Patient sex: M
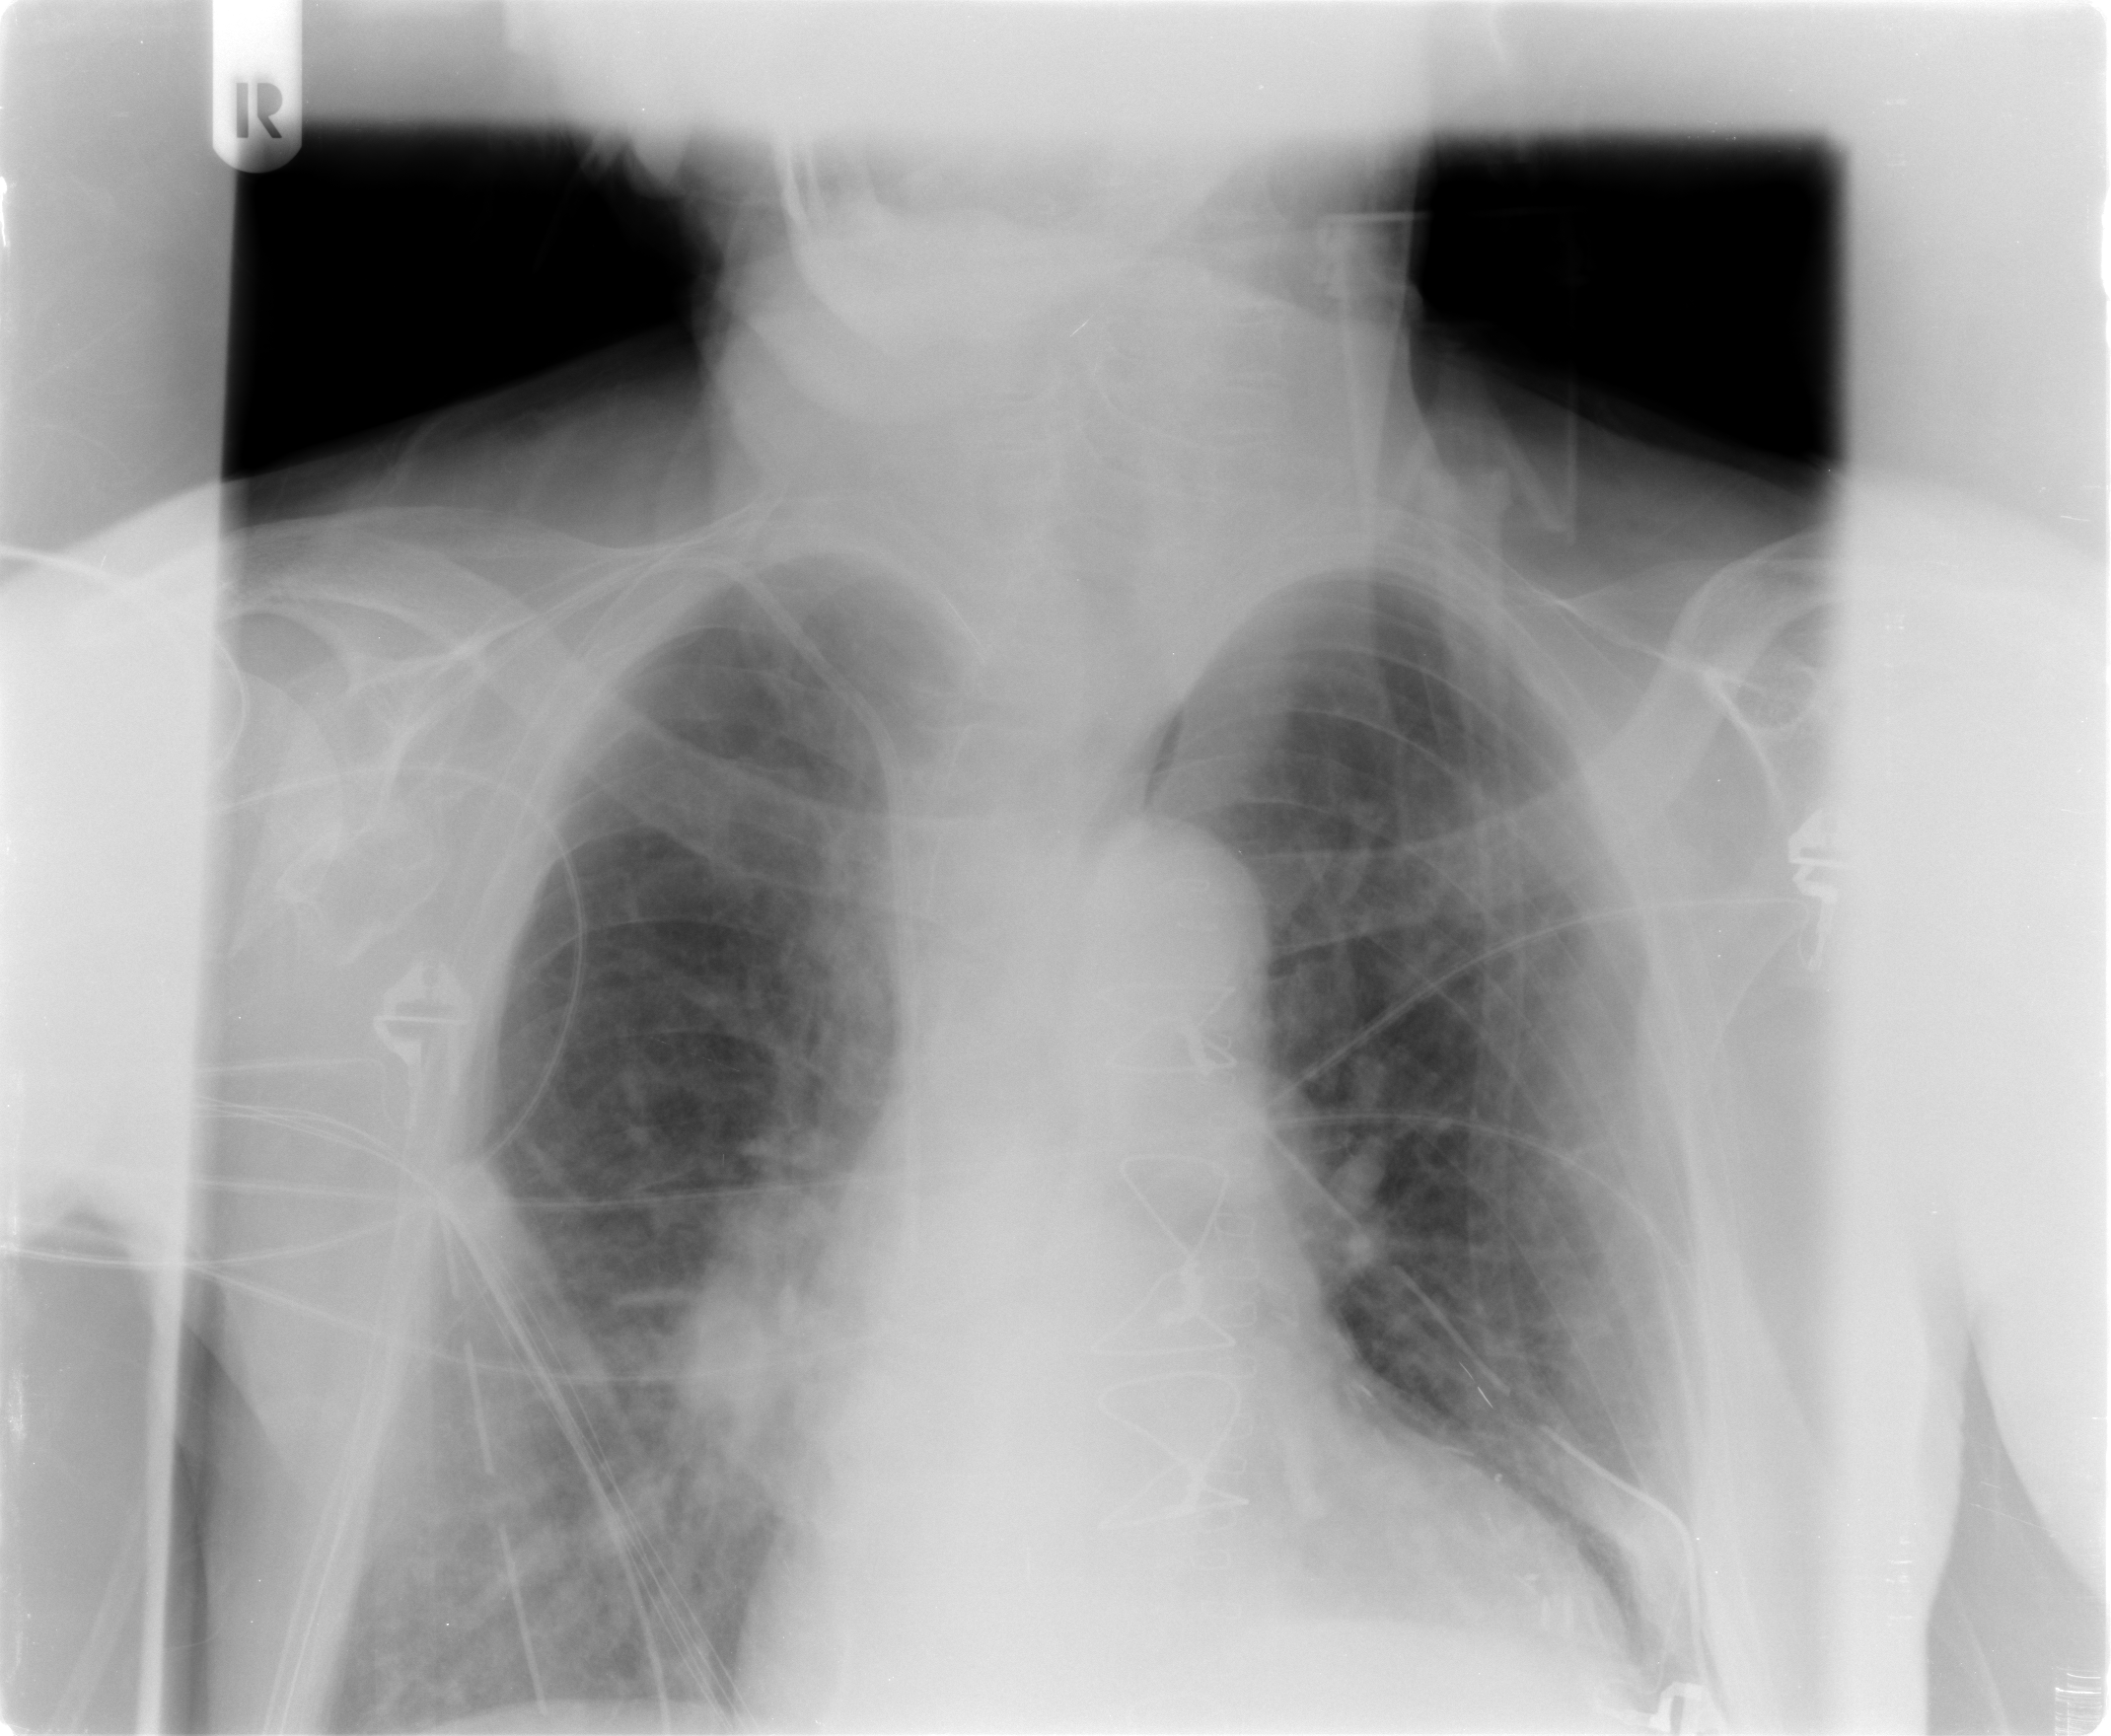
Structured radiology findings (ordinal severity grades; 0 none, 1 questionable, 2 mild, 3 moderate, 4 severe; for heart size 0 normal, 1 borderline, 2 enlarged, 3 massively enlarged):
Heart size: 1
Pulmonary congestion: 2
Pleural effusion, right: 0
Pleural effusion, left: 0
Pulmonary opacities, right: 2
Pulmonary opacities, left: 0
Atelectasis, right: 2
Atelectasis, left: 0